Field crop: maize
Growth stage: 2
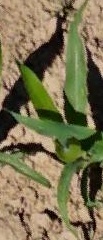
Species: maize